Question: I have 2 table, table 2 contains many addresses of shop. Table 2 references with table 1 by Shop_ID
I want to select like that [see image]
please help me!

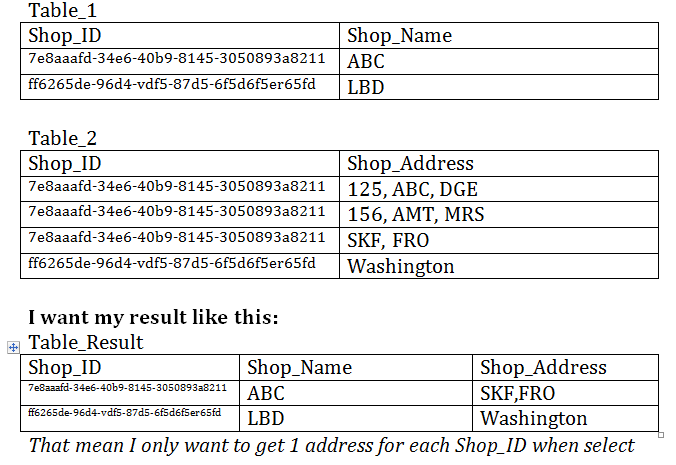
Answer: You could use 'row_number()':
'''
select shop_id,
shop_name,
shop_address
from
(
select t1.shop_id,
t1.shop_name,
t2.shop_address,
row_number() over(partition by t1.shop_id
order by t1.shop_name, t2.shop_address) rn
from table_1 t1
inner join table_2 t2
on t1.shop_id = t2.shop_id
) src
where rn = 1
'''
See a <URL>
You can also use an aggregate function:
'''
select t1.shop_id,
t1.shop_name,
max(t2.shop_address) shop_address
from Table1 t1
inner join table2 t2
on t1.shop_id = t2.shop_id
group by t1.shop_id, t1.shop_name
'''
See <URL>